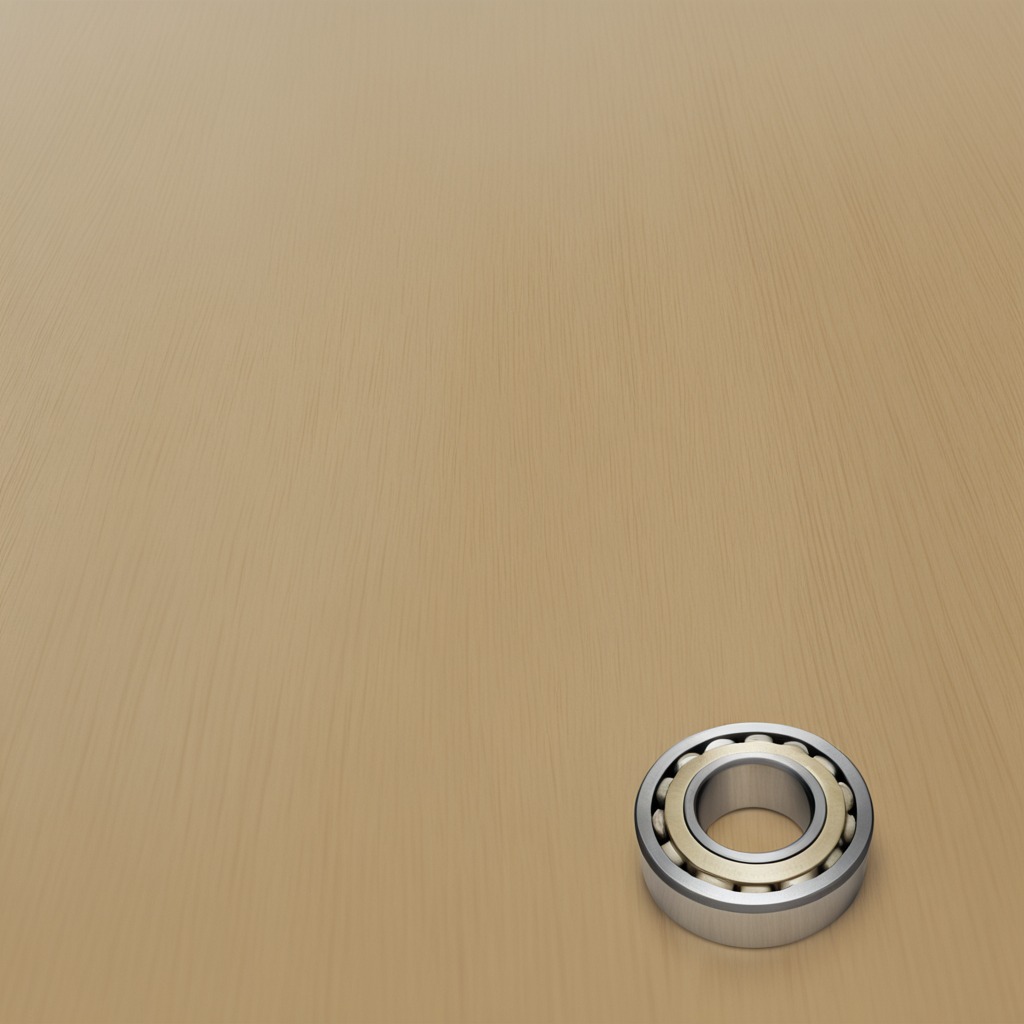
A metal ball bearing is lying on the plywood surface.